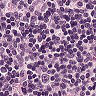
Metastatic tissue present: no